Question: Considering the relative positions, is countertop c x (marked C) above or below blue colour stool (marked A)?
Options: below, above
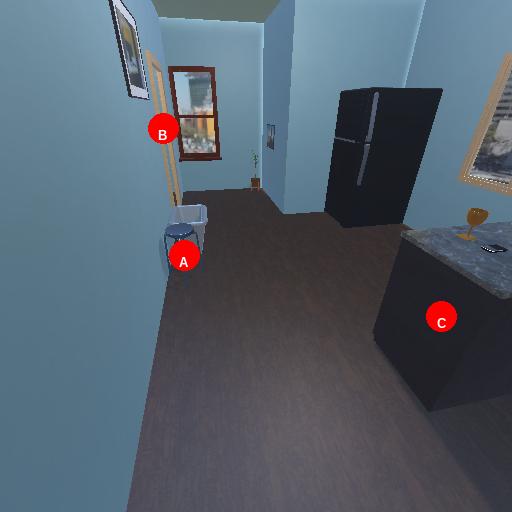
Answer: below